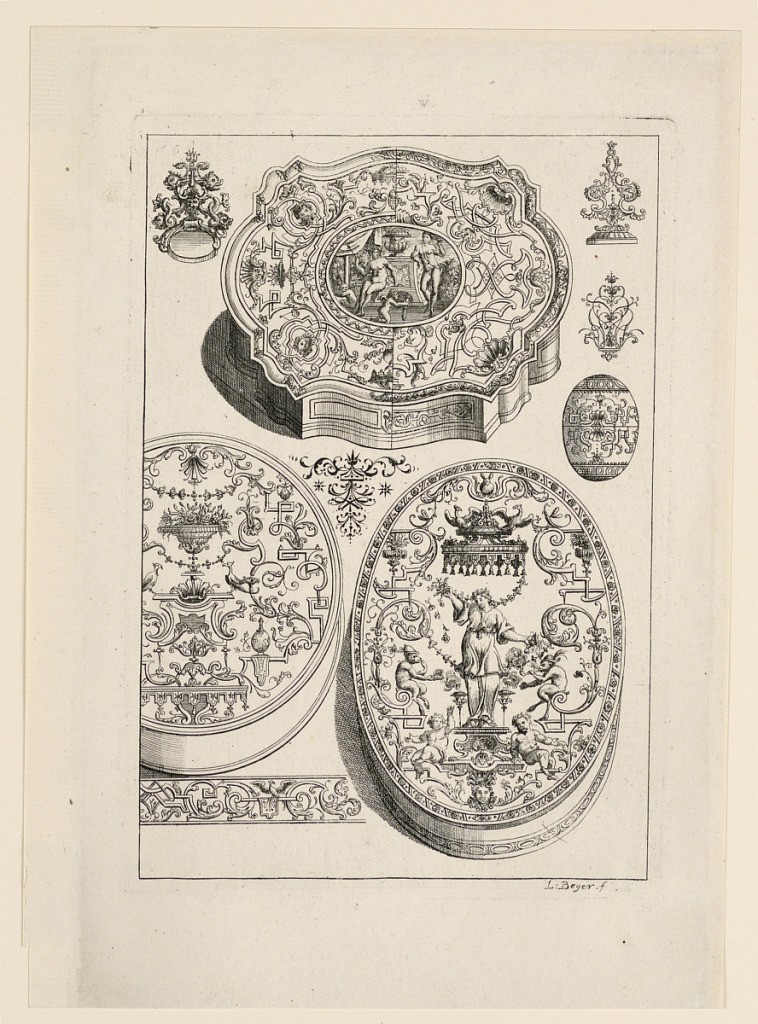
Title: Designs for Tobacco and Powder Boxes, Watches, Seals, and other Goldsmith Ornaments, from the set "Neues sehr dienliches Goldschmids Büchlein"
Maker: Paul Decker, 1677–1713
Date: ca. 1705
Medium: Engraving on paper
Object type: Print
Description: The numbers have been erased. Four boxes, two seals, three ornaments.